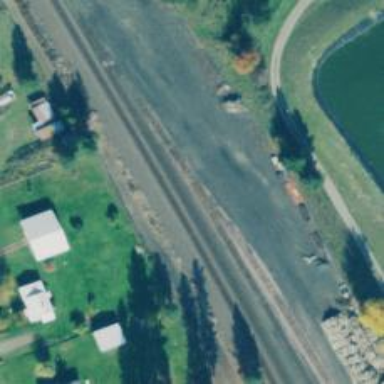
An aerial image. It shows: Railway siding for service.